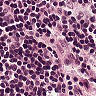
Metastatic tissue present: no